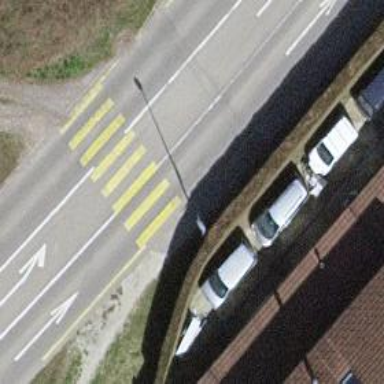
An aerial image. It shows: Zebra crossing on the road.